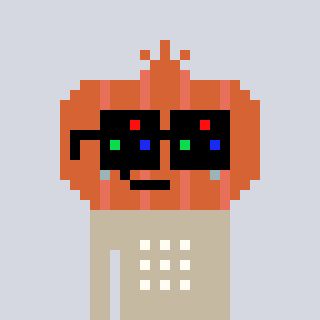
a pixel art character with square black sunglasses, a onion-shaped head and a bege-colored body on a cool background